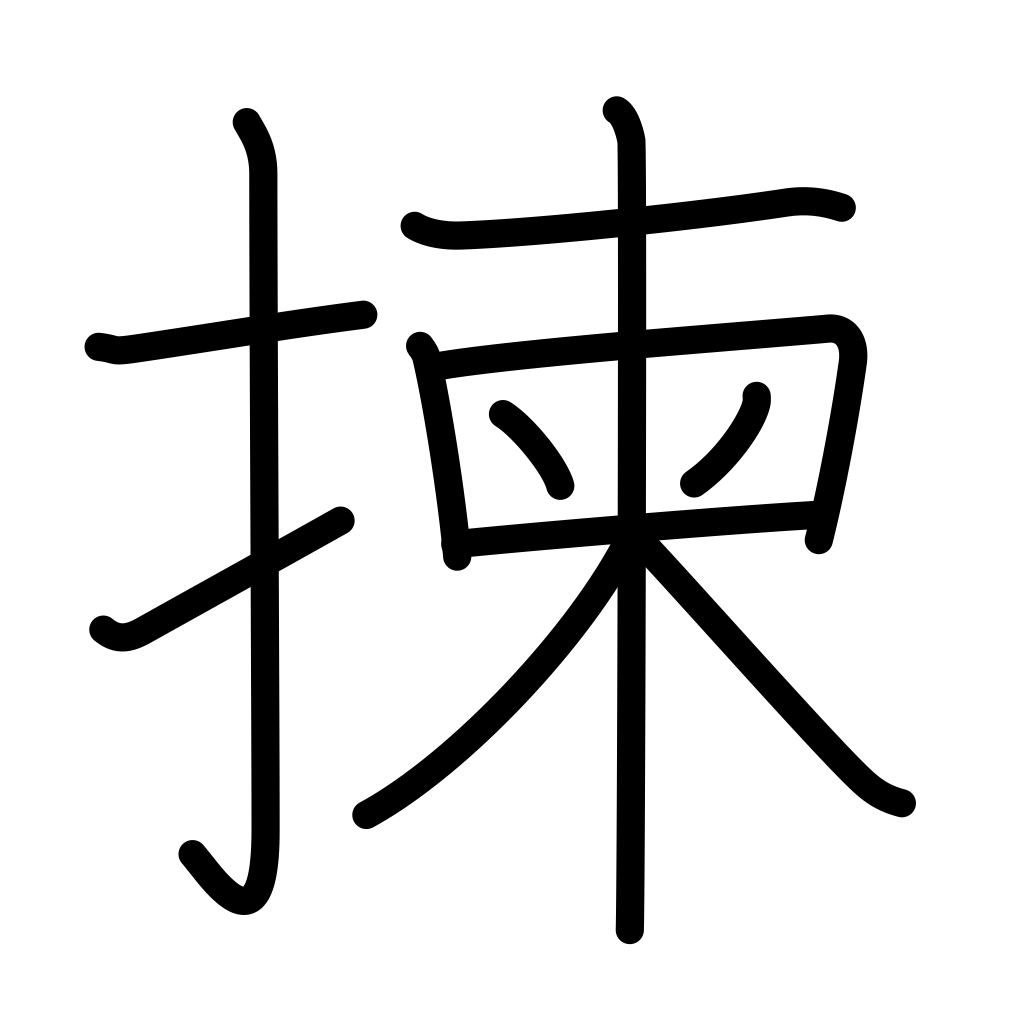
Meaning: select